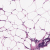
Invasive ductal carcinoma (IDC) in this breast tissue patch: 0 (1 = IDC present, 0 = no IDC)